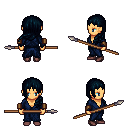
a pixel art fantasy rpg character, female body template, human, tanned skin, blue robe, gold greaves, raven left-swept hairstyle, leather bracers, maroon shoes, spear, four views (front, back, left, right), 2x2 character sprite sheet, small pixel art, hard edges, no anti-aliasing